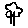
Label: flower